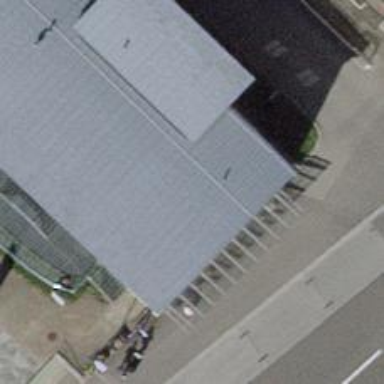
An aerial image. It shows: Convenience shop.